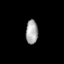
Tissue: prostate
Cell type: Epithelial cells
Senescence score: 0.3366
Nuclear area (px): 281
Mean DAPI intensity: 168.765